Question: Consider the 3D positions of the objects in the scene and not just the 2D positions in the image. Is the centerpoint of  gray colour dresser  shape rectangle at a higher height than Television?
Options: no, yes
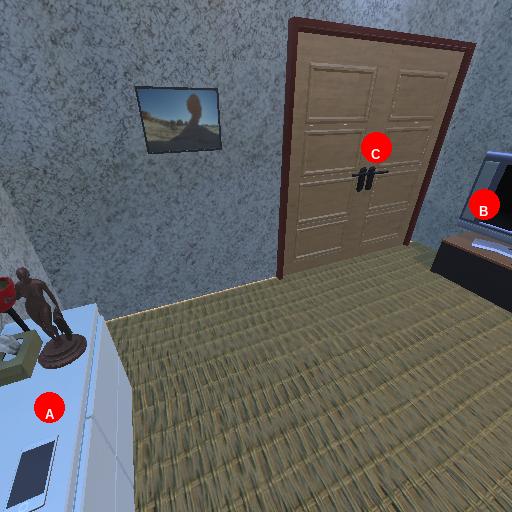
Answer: no